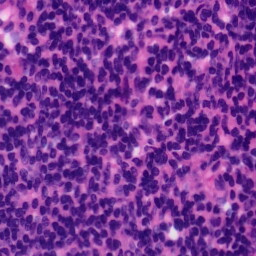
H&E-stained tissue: Tonsil